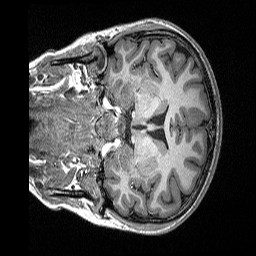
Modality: T1w
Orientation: coronal
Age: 18
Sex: female
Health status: healthy
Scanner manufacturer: siemens
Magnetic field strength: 3 T
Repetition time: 2.3 s
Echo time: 0.00298 s